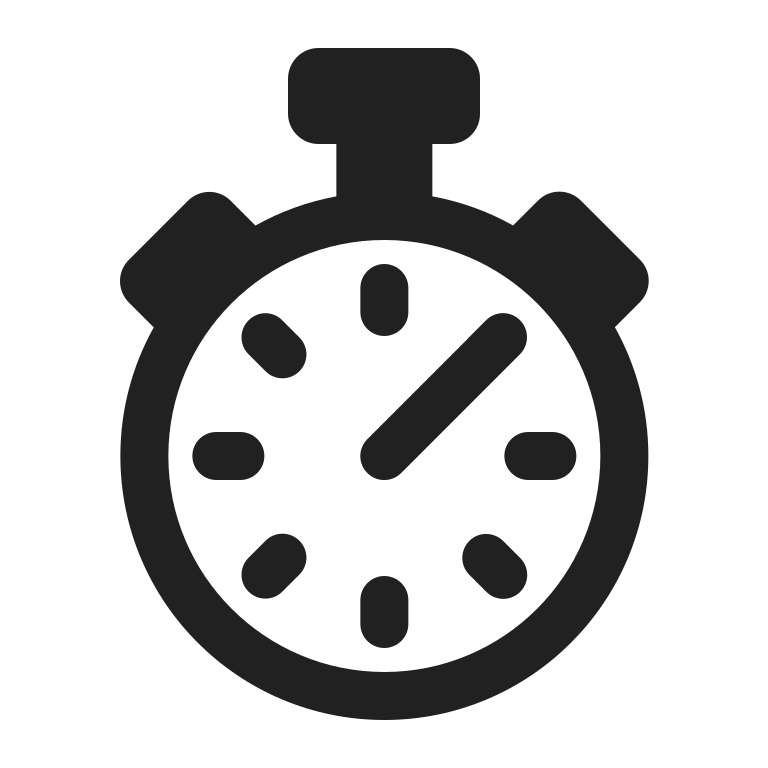
stopwatch high contrast